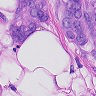
Metastatic tissue present: yes